Question: I've tried to use an image for my navigation bar background but can't get it to reach the edges:

The image sizes I've set are 320 x 44 and 640 x 88.
This is the code to set it it:
'''
self.navigationItem.titleView = [[UIImageView alloc] initWithImage:[UIImage imageNamed:@"navBar.png"]];
'''
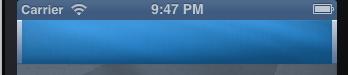
Answer: It will apply for whole app.
'''
- (BOOL)application:(UIApplication *)application didFinishLaunchingWithOptions:(NSDictionary *)launchOptions
{
UINavigationBar *navigationBar = [UINavigationBar appearance];
UIImage *image = [UIImage imageNamed:@"navBar.png"];
[navigationBar setBackgroundImage:image forBarMetrics:UIBarMetricsDefault];
}
'''